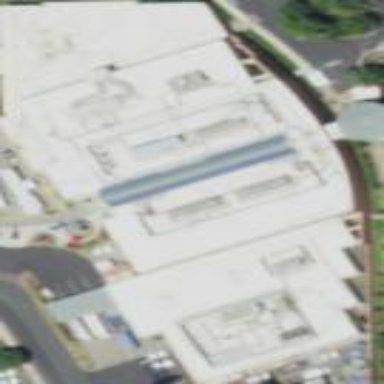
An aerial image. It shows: Clinic building offering healthcare services.